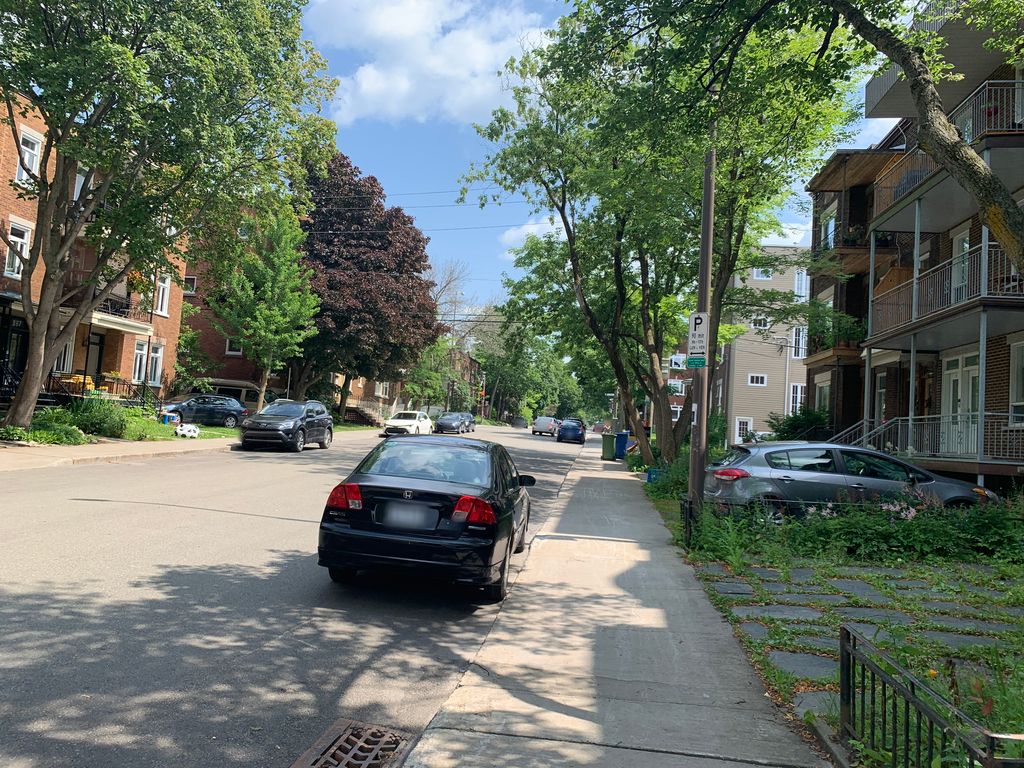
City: quebec_city